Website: lowes
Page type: billing-address
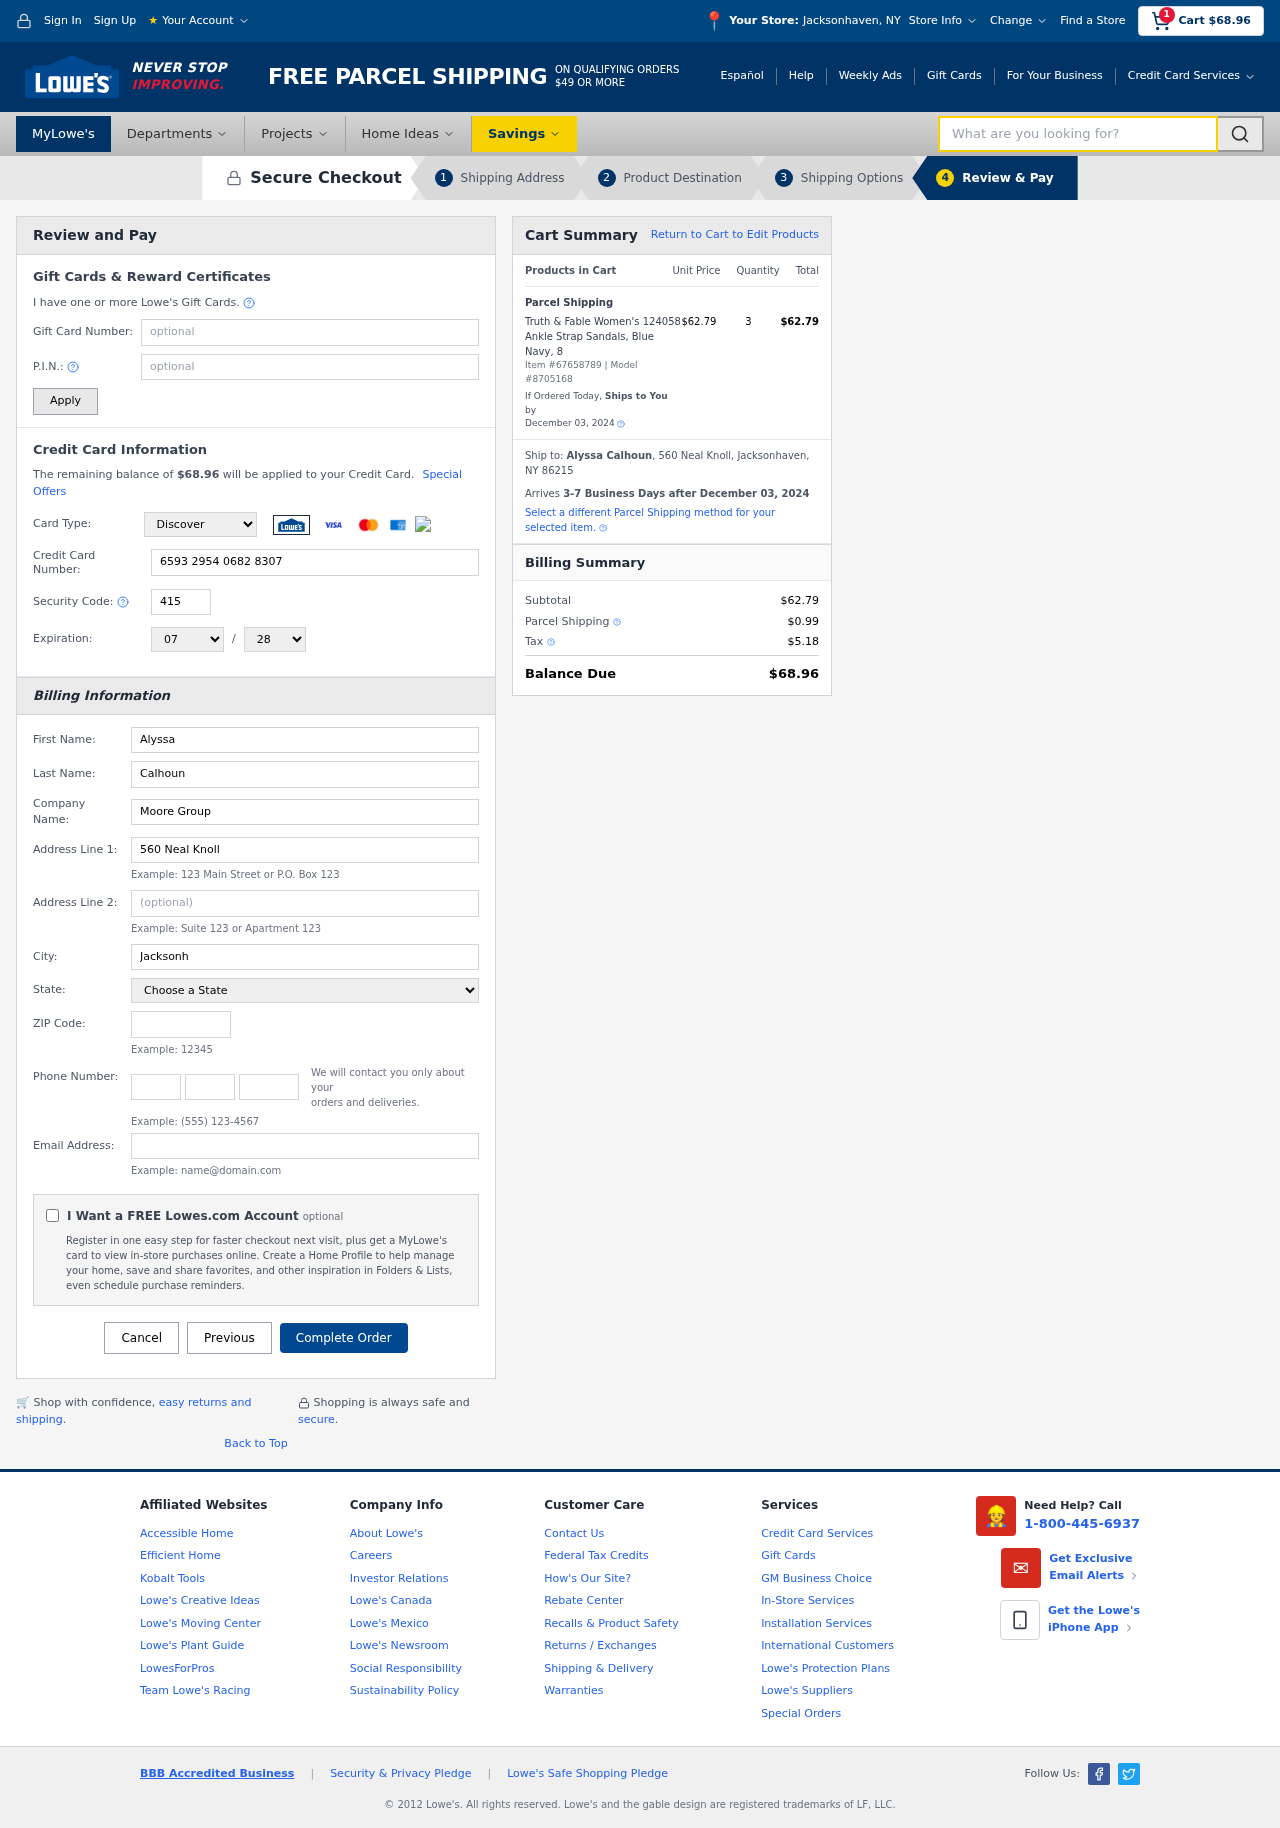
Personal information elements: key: PII_CARD_CVV
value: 415
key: PII_CARD_EXPIRY_MONTH
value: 07
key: PII_CARD_EXPIRY_YEAR
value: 28
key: PII_CARD_NUMBER
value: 6593 2954 0682 8307
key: PII_CARD_TYPE
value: Discover
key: PII_CITY
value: Jacksonhaven
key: PII_CITY_STATE
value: Jacksonhaven, NY
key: PII_COMPANY
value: Moore Group
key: PII_EMAIL
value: alyssa.calhoun@hotmail.com
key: PII_FIRSTNAME
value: Alyssa
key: PII_FULLNAME
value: Alyssa Calhoun
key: PII_LASTNAME
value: Calhoun
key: PII_PHONE_AREA
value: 201
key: PII_PHONE_PREFIX
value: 307
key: PII_PHONE_SUFFIX
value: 0405
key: PII_POSTCODE
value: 86215
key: PII_STATE
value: New York
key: PII_STREET
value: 560 Neal Knoll
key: PII_CITY_STATE_ZIP
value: Jacksonhaven, NY 86215
Product elements: key: PRODUCT1_NAME
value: Truth & Fable Women's 124058 Ankle Strap Sandals, Blue Navy, 8
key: PRODUCT1_PRICE
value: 62.79
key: PRODUCT1_QUANTITY
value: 3
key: PRODUCT_ITEM_NUMBER
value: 67658789
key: PRODUCT_MODEL_NUMBER
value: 8705168
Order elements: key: ORDER_SUBTOTAL
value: $68.96
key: ORDER_TOTAL
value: $68.96
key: ORDER_SHIPPING_DATE
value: December 03, 2024
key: ORDER_SUBTOTAL
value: $62.79
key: ORDER_DELIVERY_DATE
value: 3-7 Business Days after December 03, 2024
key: ORDER_SHIPPING_DATE2
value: December 03, 2024
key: ORDER_SUBTOTAL2
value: $62.79
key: ORDER_SHIPPING_COST
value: $0.99
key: ORDER_TAX
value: $5.18
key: ORDER_TOTAL2
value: $68.96
Search elements: key: HEADER_SEARCH
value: What are you looking for?